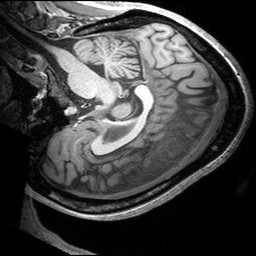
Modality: T1w
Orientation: sagittal
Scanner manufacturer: siemens
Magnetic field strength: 3 T
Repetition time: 2.53 s
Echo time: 0.00299 s